Field crop: maize
Growth stage: 2
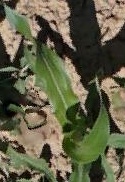
Species: maize